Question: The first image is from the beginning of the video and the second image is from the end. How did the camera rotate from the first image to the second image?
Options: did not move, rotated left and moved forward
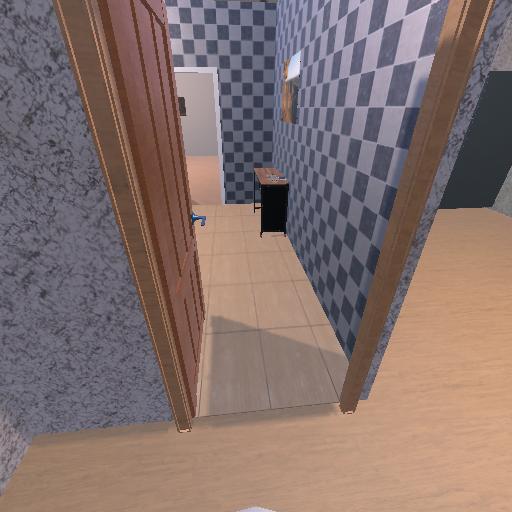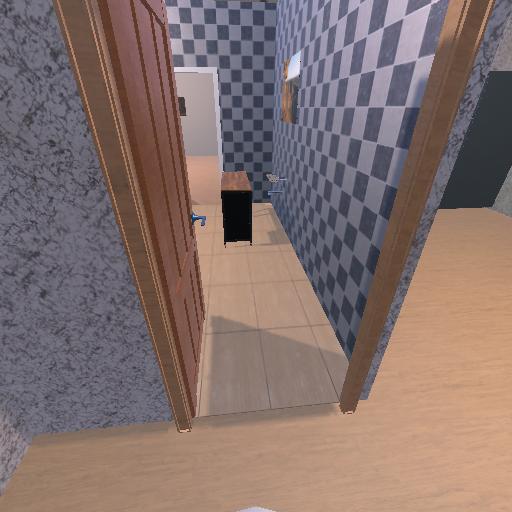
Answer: did not move